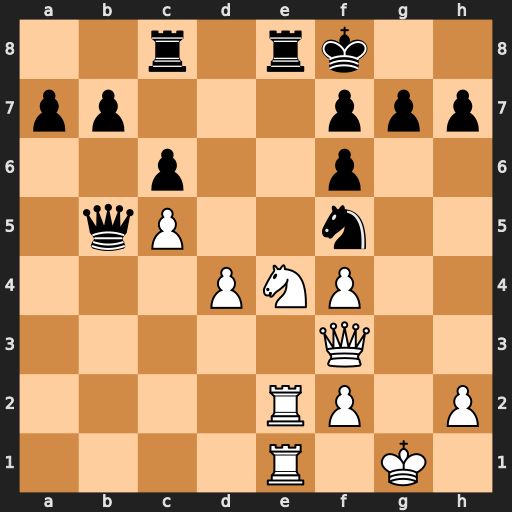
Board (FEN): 2r1rk2/pp3ppp/2p2p2/1qP2n2/3PNP2/5Q2/4RP1P/4R1K1
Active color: w
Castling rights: -
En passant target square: -
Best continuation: Qh3 Nxd4 Re3